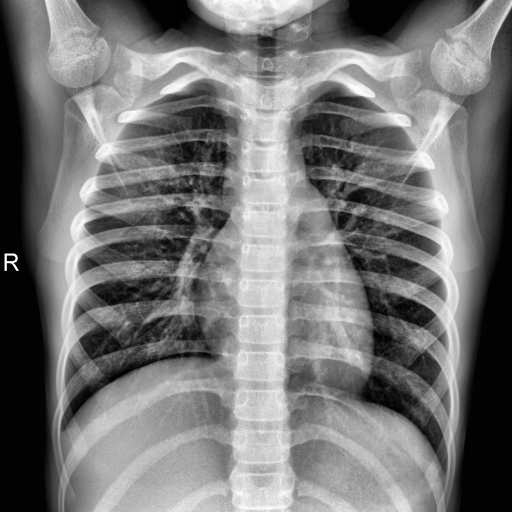
Finding: NORMAL